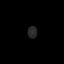
Tissue: lung
Cell type: T cells
Senescence score: 0.2322
Nuclear area (px): 109
Mean DAPI intensity: 39.505